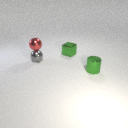
small green metal cube behind small green metal cylinder